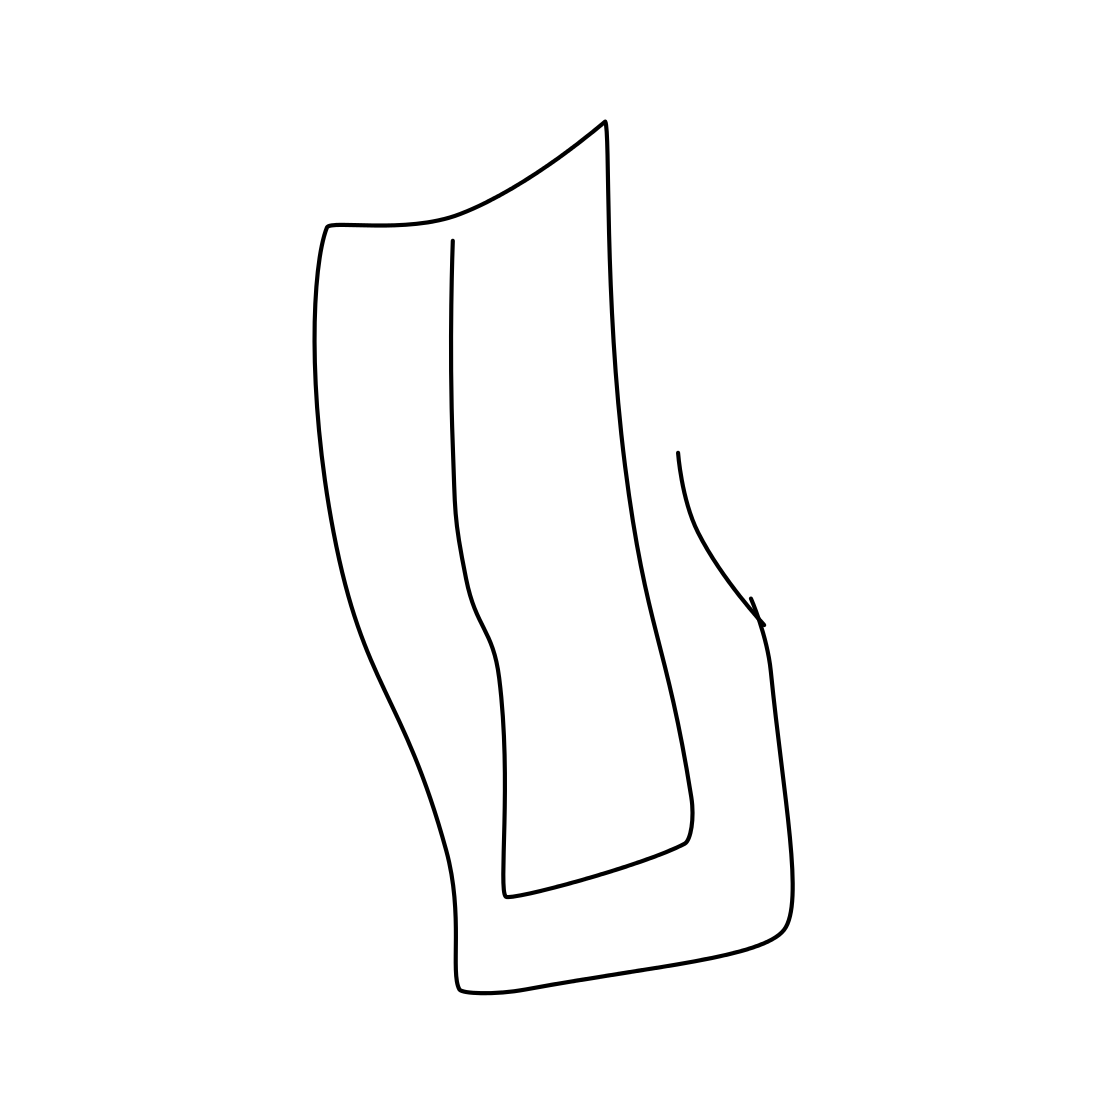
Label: paper clip